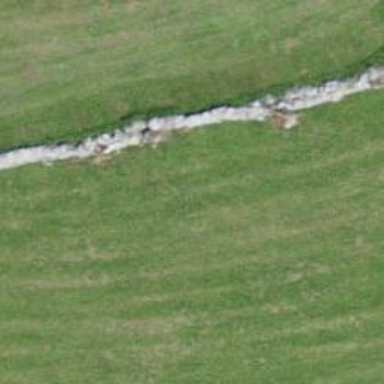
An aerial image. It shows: Wall barrier.